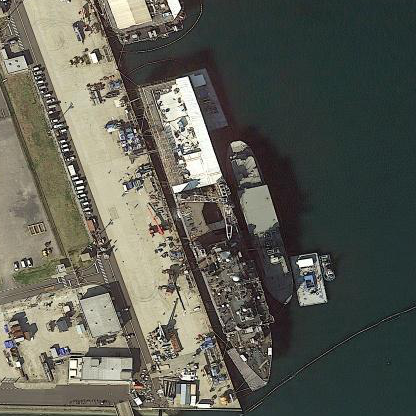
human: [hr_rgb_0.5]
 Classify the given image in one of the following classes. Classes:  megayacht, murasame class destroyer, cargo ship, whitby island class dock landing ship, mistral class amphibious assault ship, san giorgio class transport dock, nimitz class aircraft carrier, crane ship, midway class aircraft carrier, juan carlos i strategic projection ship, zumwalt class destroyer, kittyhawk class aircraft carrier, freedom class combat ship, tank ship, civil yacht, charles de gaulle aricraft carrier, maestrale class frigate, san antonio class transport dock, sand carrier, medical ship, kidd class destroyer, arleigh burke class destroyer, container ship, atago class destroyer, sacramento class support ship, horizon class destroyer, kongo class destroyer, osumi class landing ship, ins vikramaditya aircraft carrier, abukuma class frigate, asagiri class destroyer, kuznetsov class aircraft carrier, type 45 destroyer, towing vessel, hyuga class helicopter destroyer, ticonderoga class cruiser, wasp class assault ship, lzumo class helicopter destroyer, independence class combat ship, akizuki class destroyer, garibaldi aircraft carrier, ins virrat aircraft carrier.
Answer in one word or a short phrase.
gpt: Whitby Island class dock landing ship